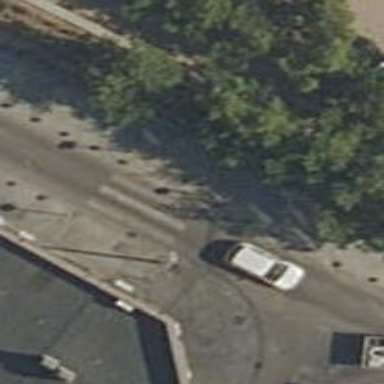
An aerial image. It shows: Uncontrolled crossing on the road.